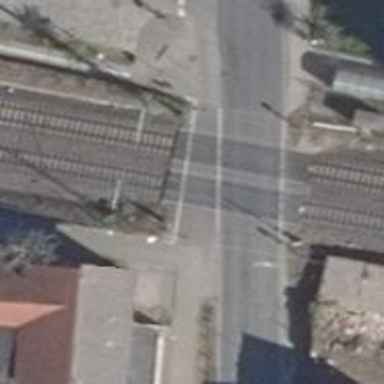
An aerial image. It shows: Level crossing with lights and saltire.